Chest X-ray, PA view. Patient: 24 years old, sex F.
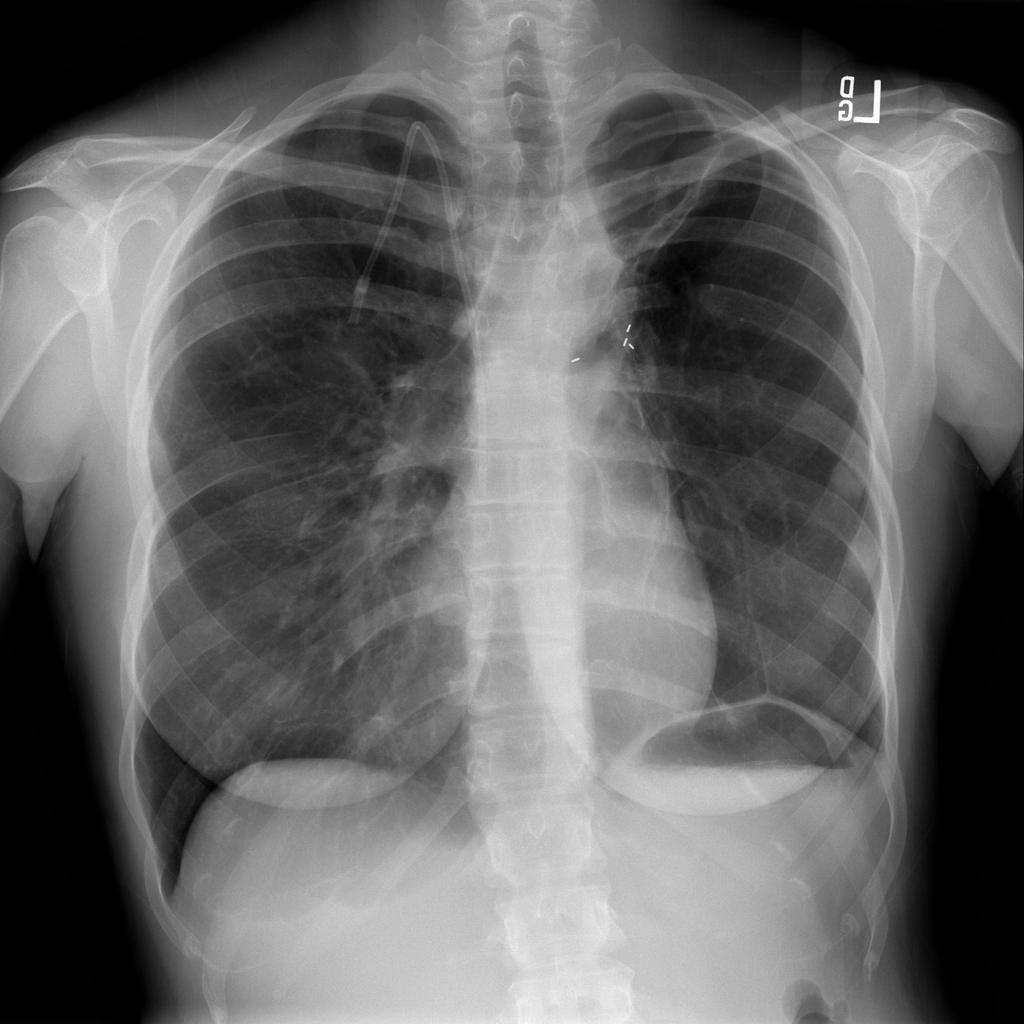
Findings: Pleural_Thickening, Pneumothorax